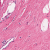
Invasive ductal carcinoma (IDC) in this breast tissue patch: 0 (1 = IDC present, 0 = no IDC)